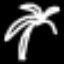
Label: palm tree